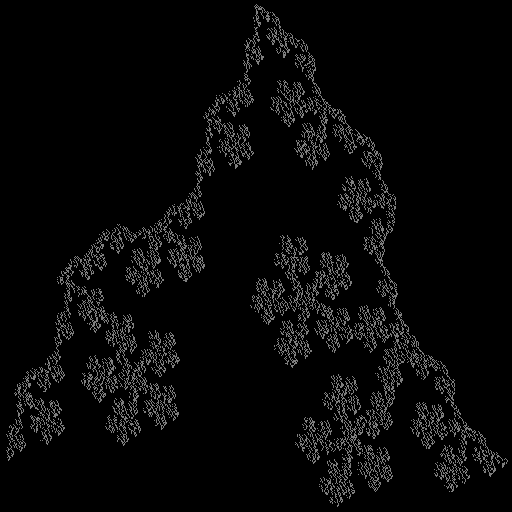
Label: penta